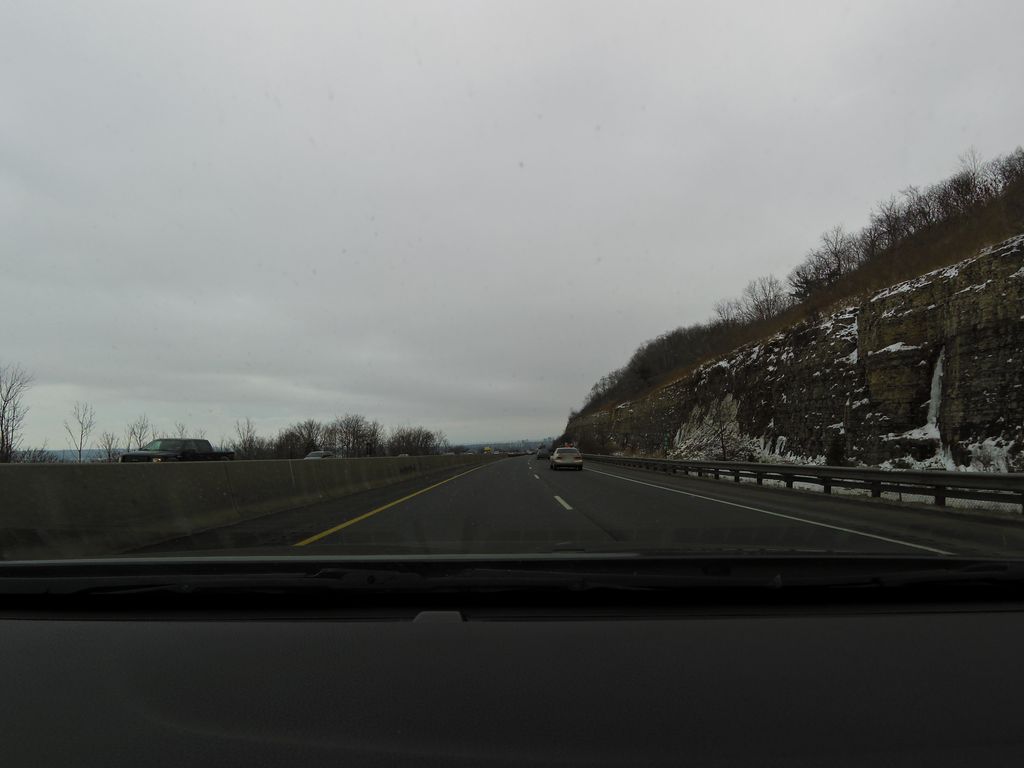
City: hamilton